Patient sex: F
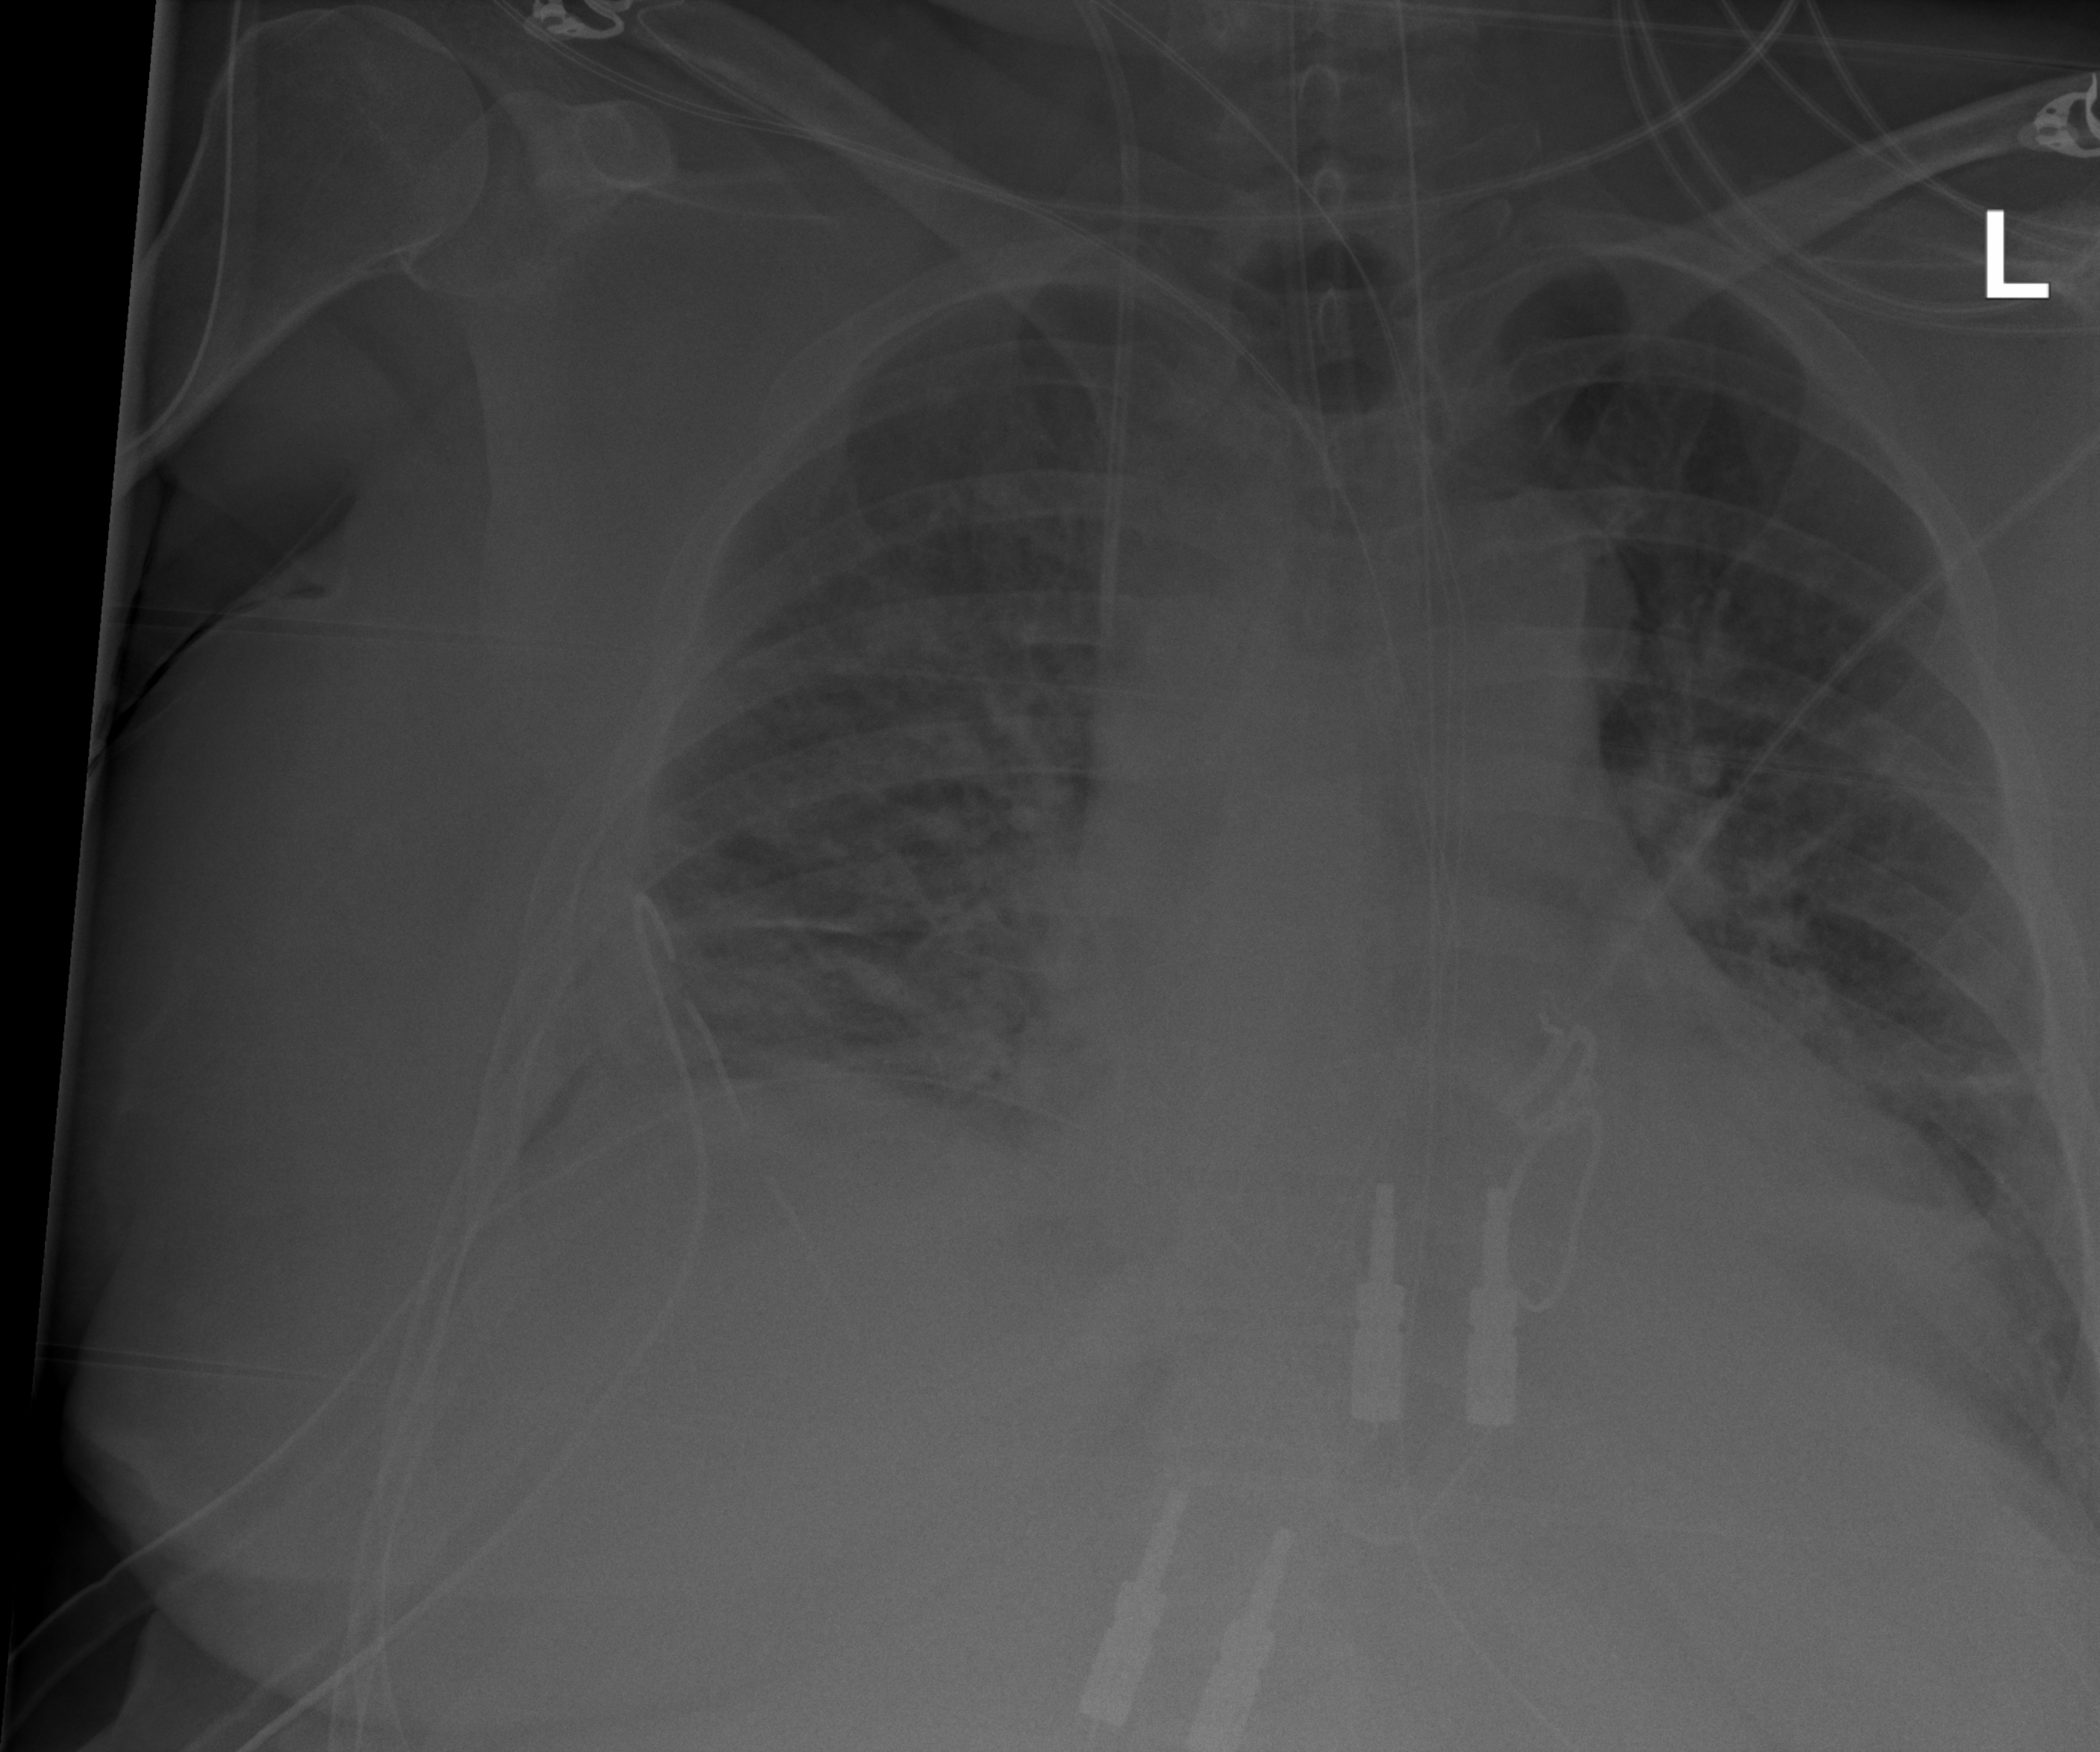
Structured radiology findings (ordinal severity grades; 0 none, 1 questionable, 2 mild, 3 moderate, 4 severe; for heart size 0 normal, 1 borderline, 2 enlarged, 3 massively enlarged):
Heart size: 1
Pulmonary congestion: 2
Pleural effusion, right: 2
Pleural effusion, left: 1
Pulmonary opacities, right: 2
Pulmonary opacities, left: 2
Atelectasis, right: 2
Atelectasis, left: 2